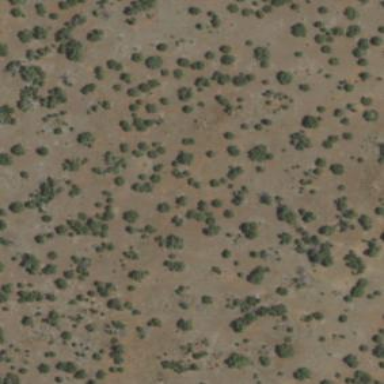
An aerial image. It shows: Patch of scrub vegetation.